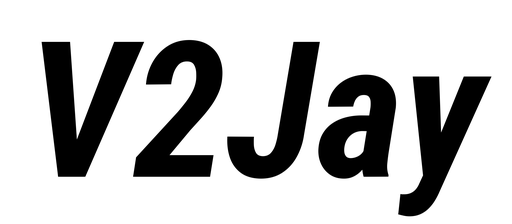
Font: Roboto-Italic_Condensed_Bold_Italic